Aerial crown-view tile of a tropical tree (Barro Colorado Island, Panama), acquired 20250915:
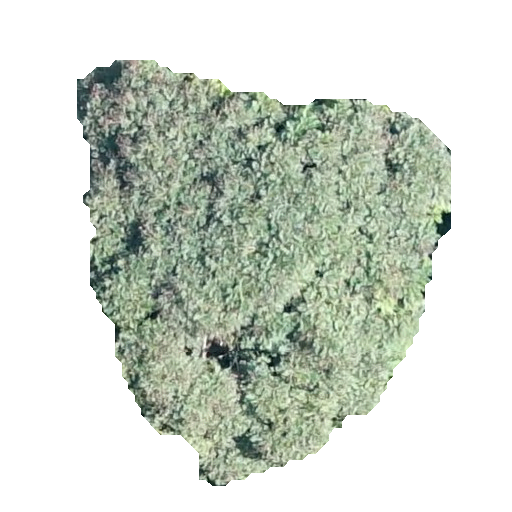
Species: Jacaranda copaia
GBIF accepted scientific name: Jacaranda copaia
Crown area: 163.32 m²